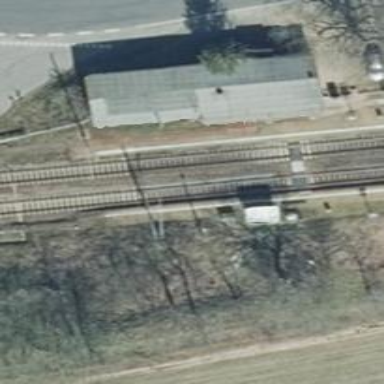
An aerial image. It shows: Platform for public transport and railway.